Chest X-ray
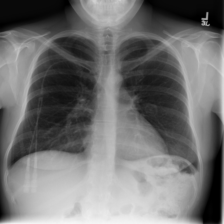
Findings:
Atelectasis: negative
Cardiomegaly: negative
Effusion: negative
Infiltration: negative
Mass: negative
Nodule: negative
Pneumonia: negative
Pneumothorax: negative
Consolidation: negative
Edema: negative
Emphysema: negative
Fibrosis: negative
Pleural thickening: negative
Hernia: negative